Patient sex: F
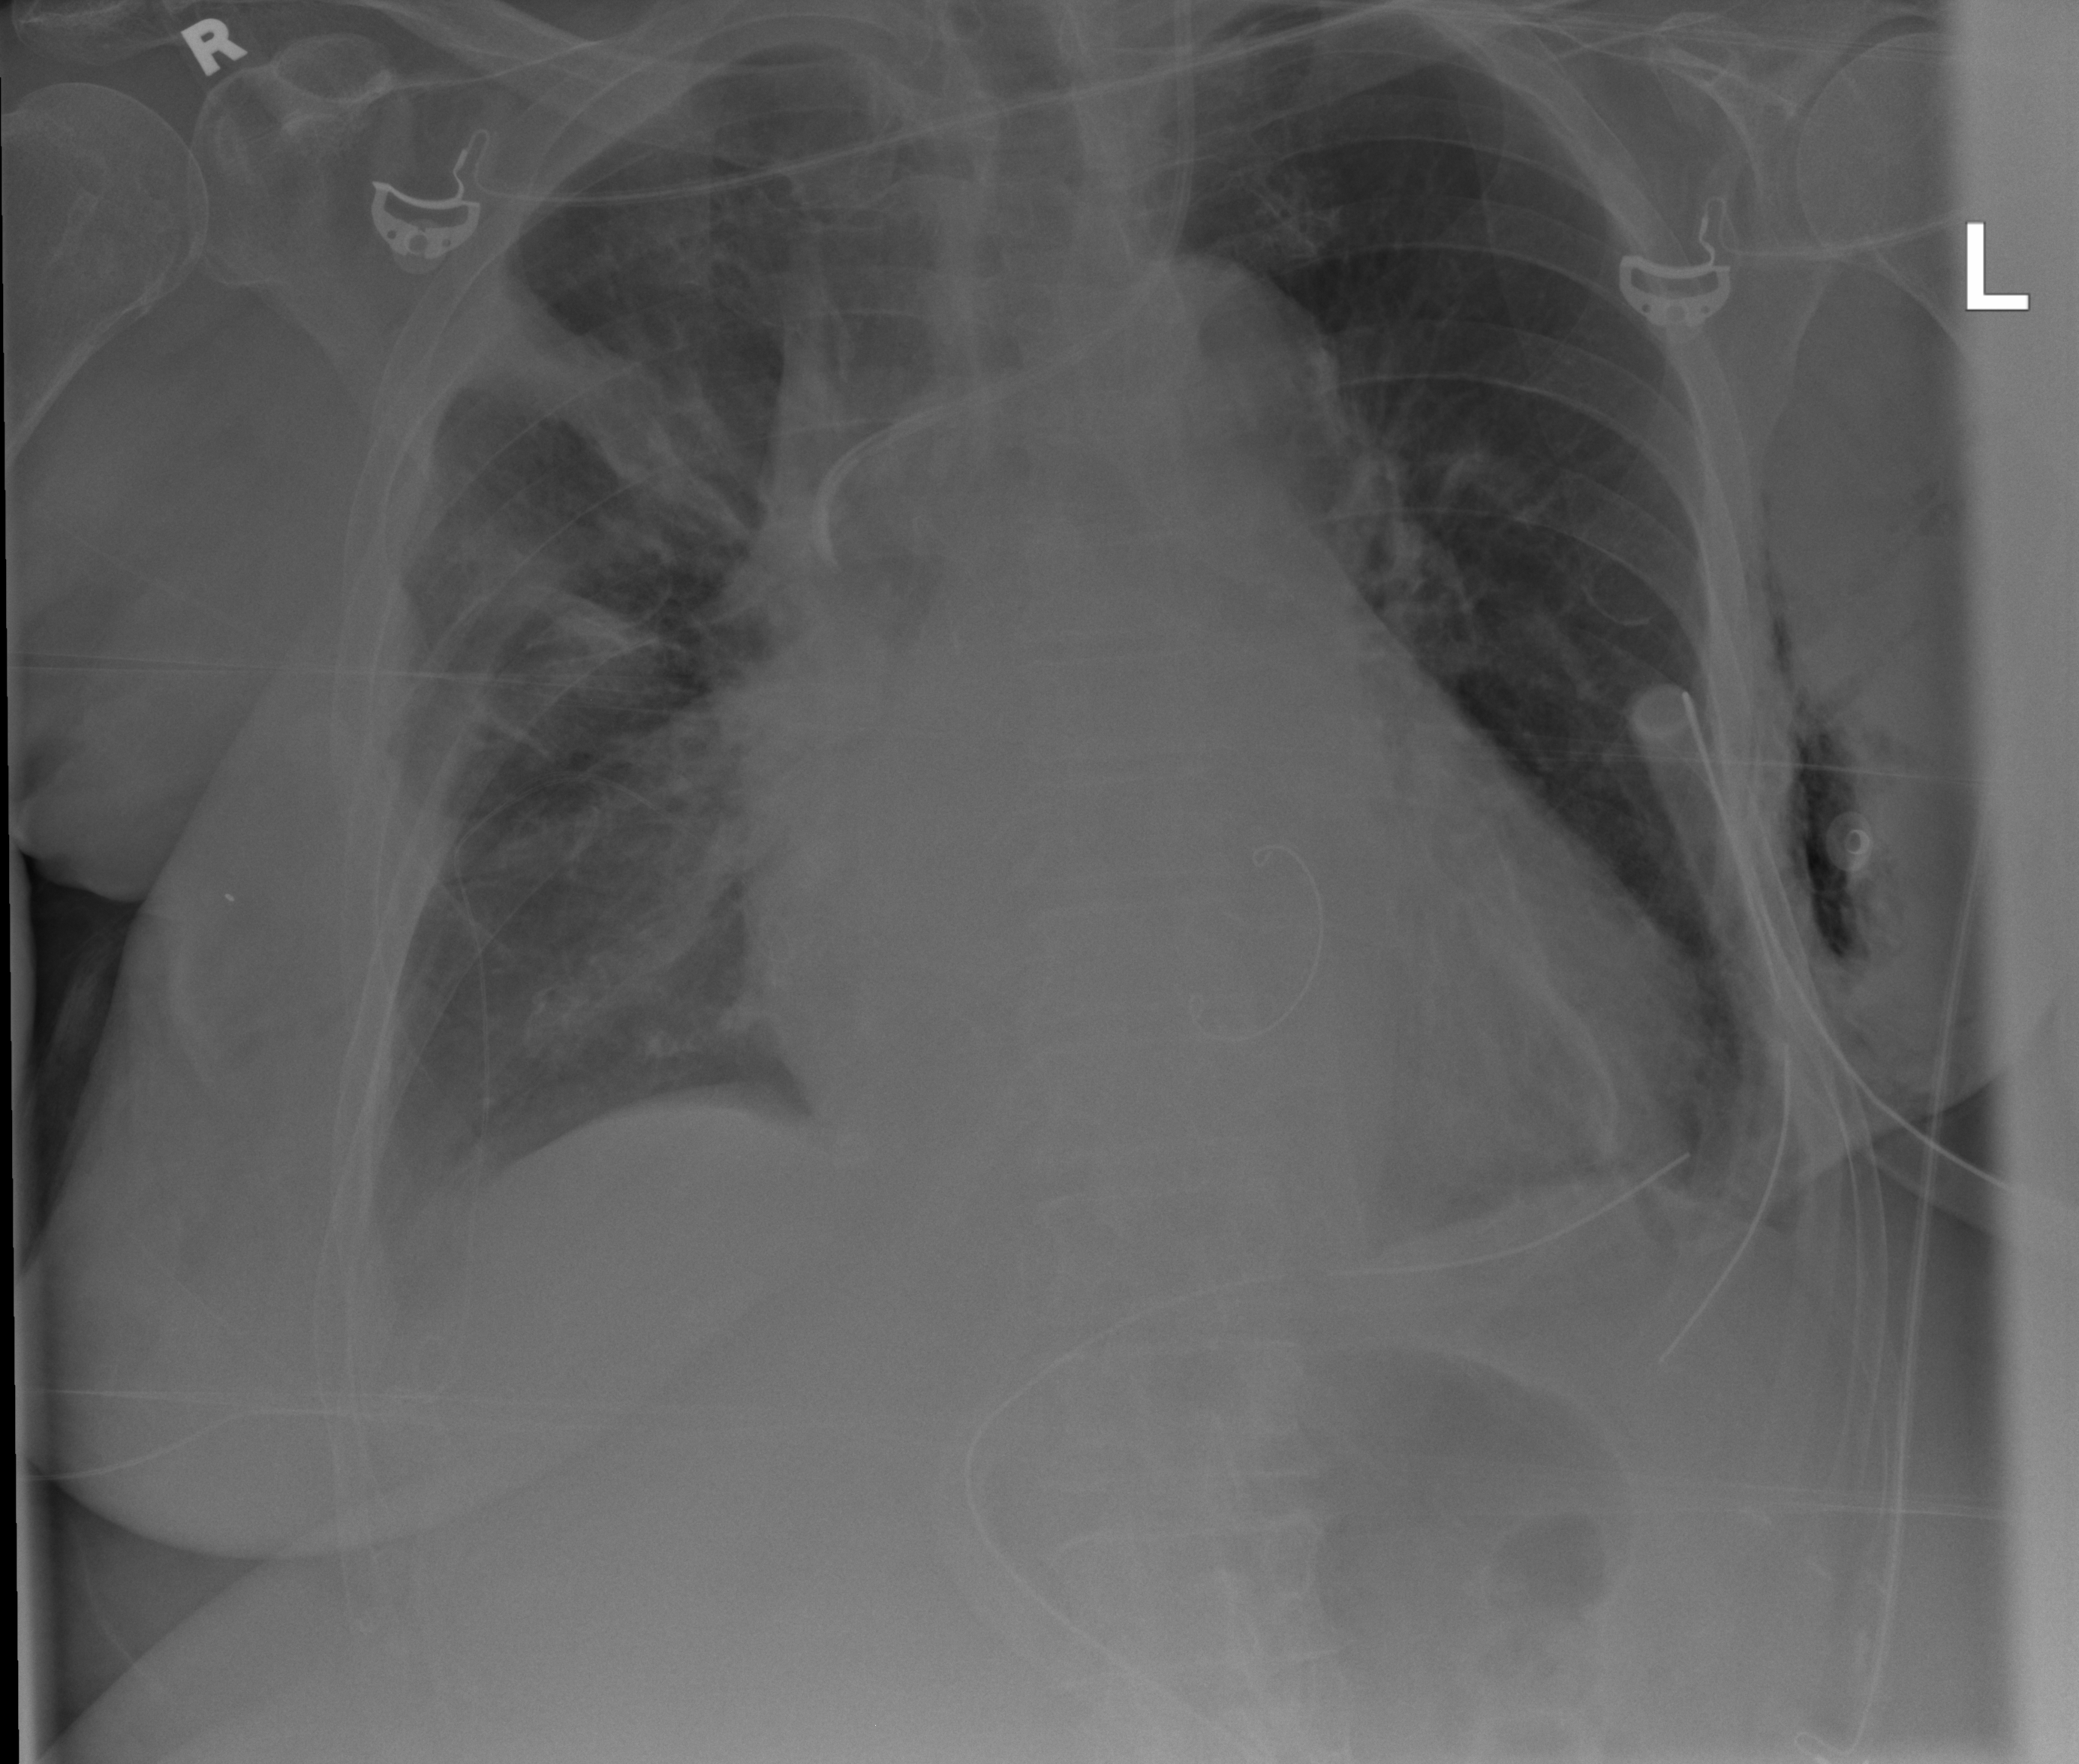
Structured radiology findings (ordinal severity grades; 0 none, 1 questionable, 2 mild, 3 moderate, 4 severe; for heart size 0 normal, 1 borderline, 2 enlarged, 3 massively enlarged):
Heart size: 2
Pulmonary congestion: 0
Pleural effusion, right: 2
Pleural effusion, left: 2
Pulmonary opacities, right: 2
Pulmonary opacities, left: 0
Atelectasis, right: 2
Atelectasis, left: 2